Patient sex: M
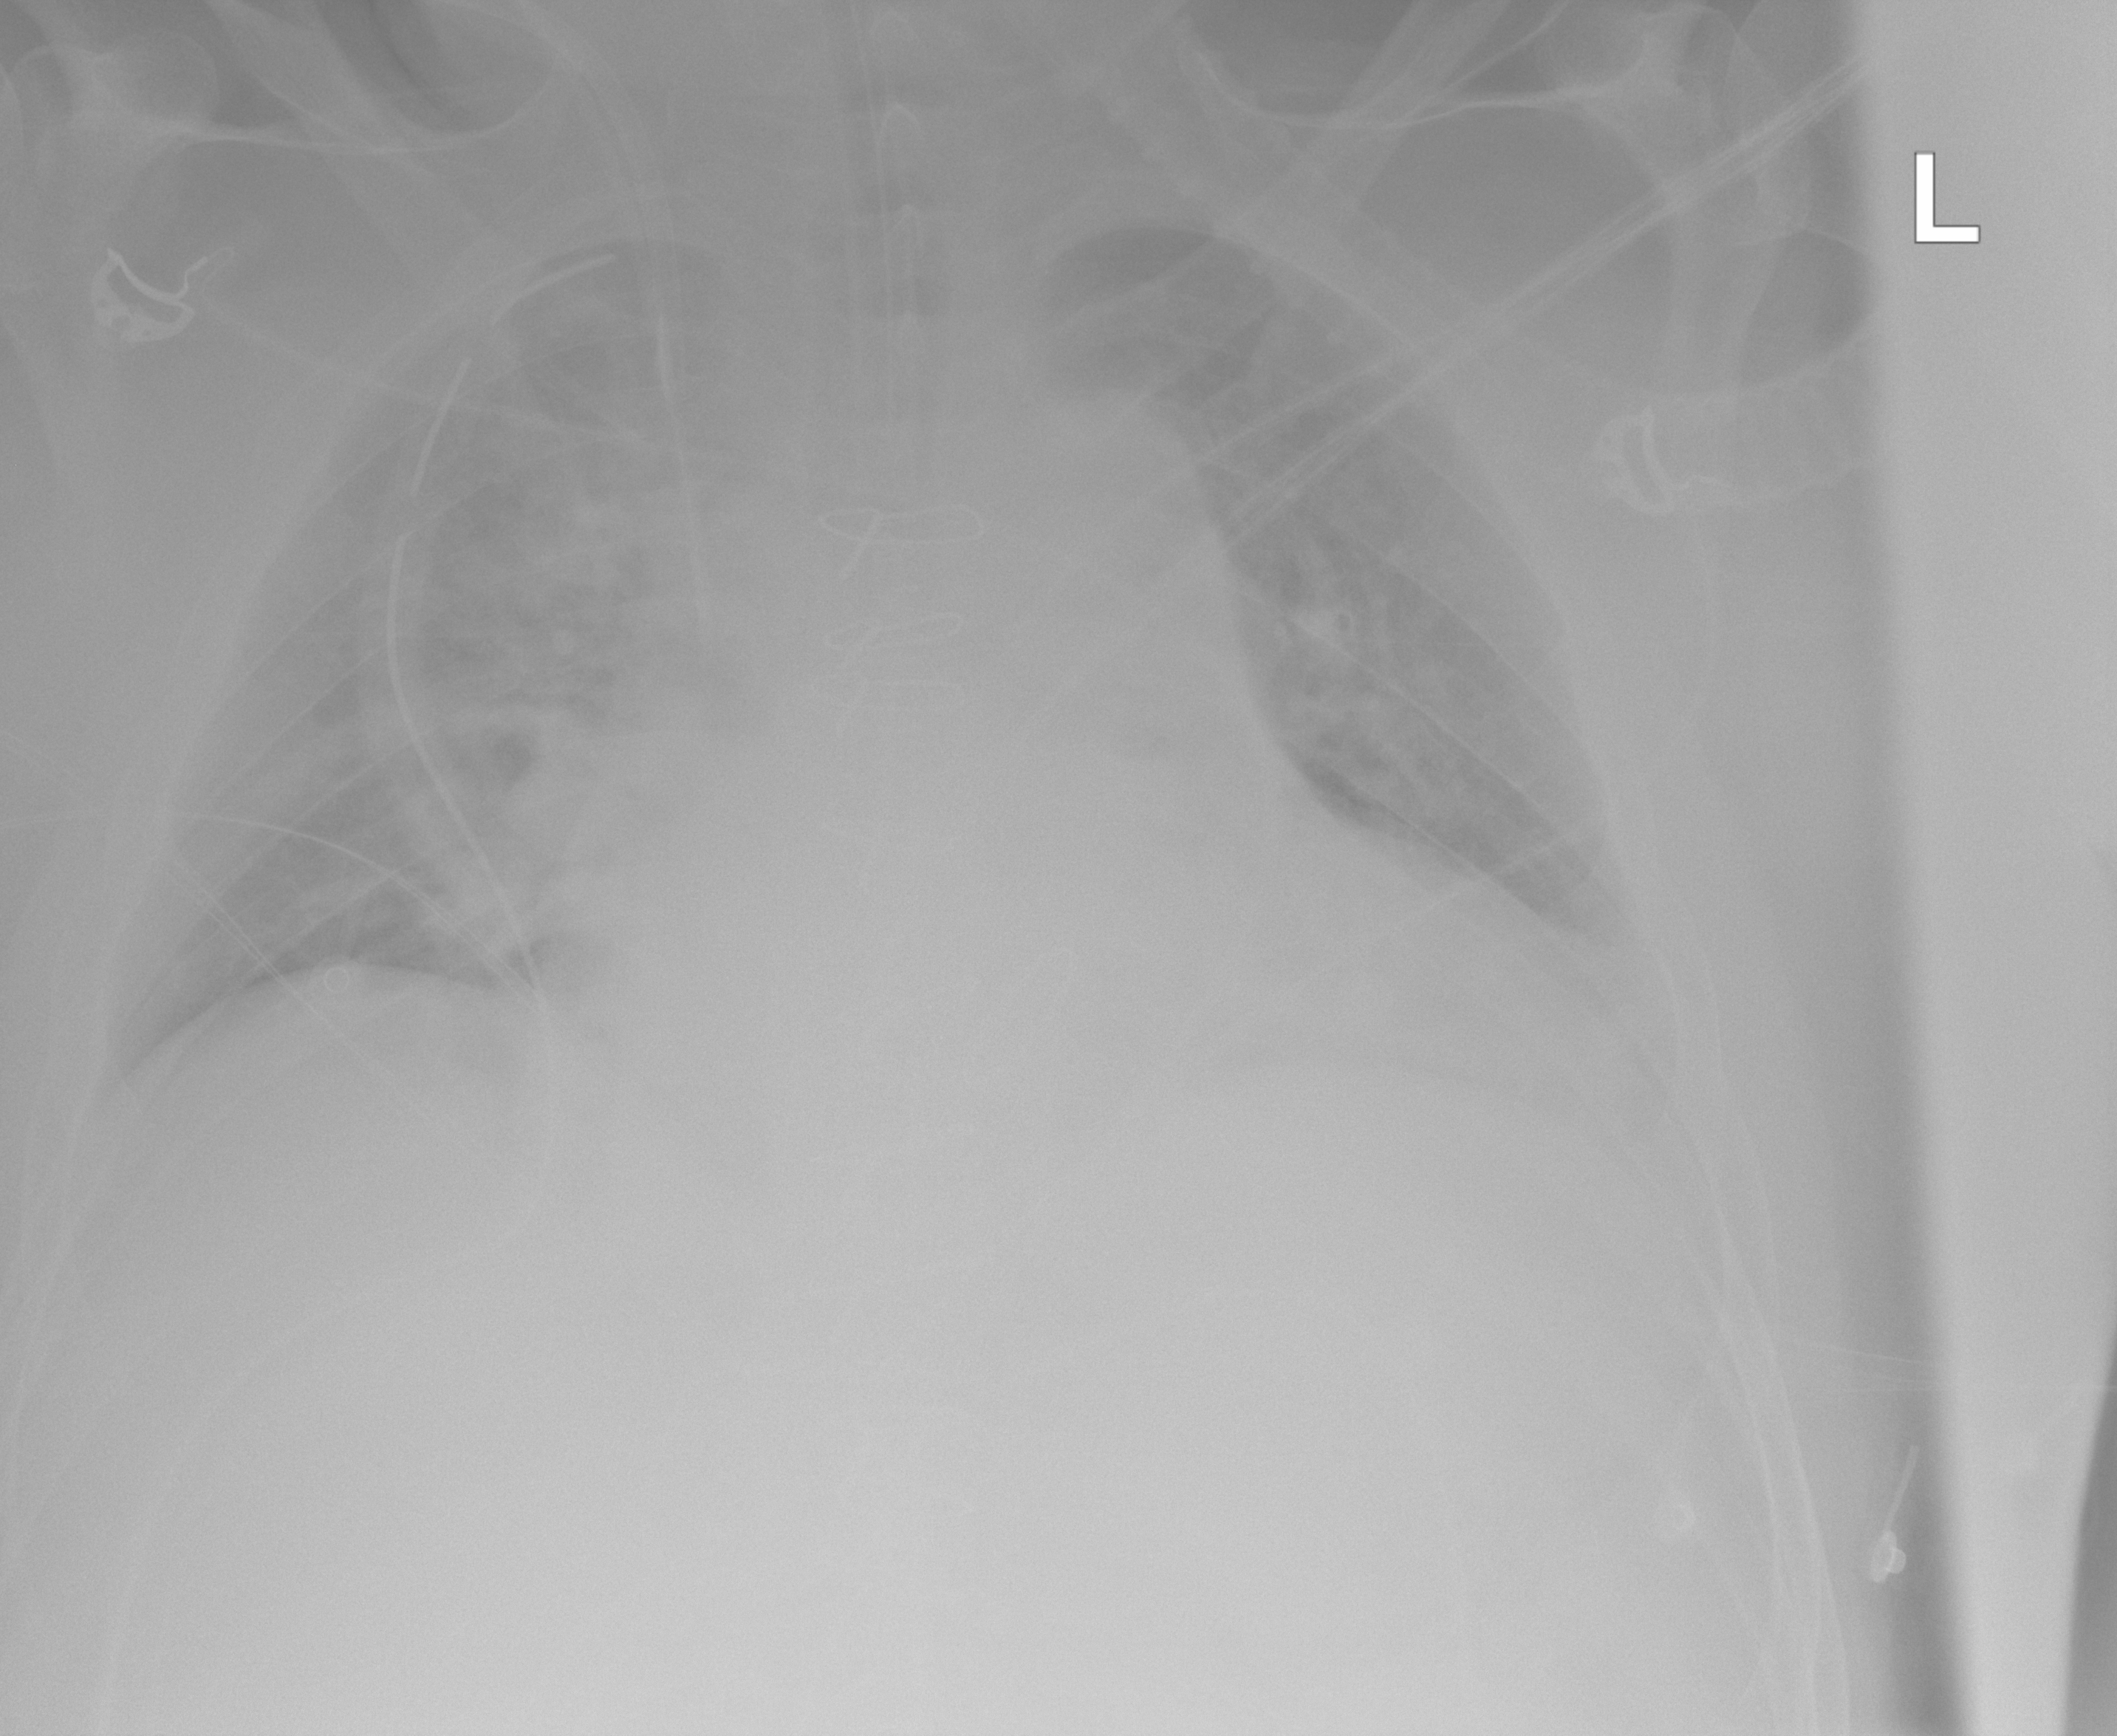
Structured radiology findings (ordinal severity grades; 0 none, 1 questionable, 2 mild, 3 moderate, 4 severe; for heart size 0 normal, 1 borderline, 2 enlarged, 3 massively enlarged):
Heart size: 2
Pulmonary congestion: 2
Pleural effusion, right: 1
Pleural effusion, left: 1
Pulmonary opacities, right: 2
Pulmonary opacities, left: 2
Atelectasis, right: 0
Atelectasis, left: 0